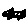
Label: fish